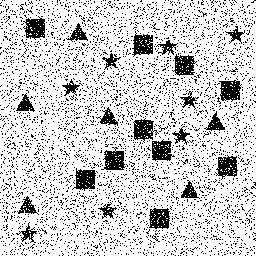
Squares: 10
Triangles: 6
Stars: 8
Total shapes: 24